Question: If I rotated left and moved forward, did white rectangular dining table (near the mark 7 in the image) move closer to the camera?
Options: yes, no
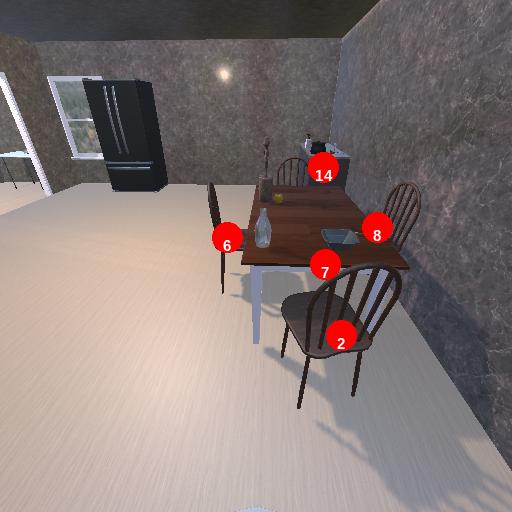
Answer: yes